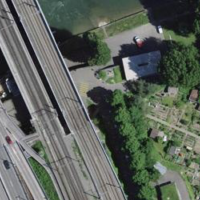
EUNIS habitat code: 57
Species observed at this site:
Certhia brachydactyla
Chroicocephalus ridibundus
Motacilla cinerea
Aquilegia vulgaris
Alcedo atthis
Alopochen aegyptiaca
Campanula persicifolia
Columba livia